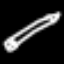
Label: pencil